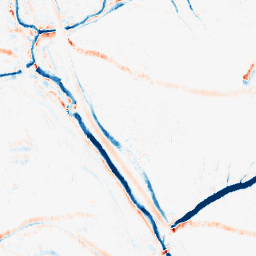
Category: morphological
Decomposition family: morphological_ellipse
Decomposition parameters: operation: average
width: 10
height: 5
Upsampling method: sinc_blackman
Upsampling parameters: scale: 2
kernel_size: 4
Upsampling scale: 2